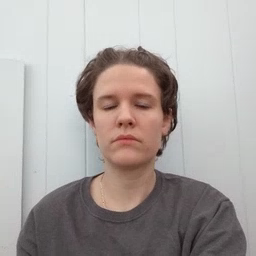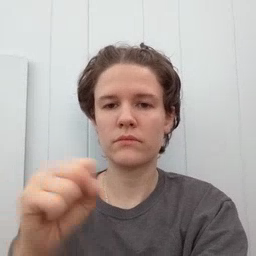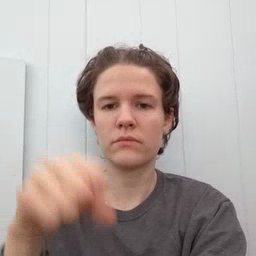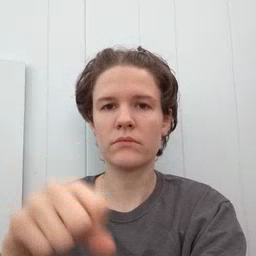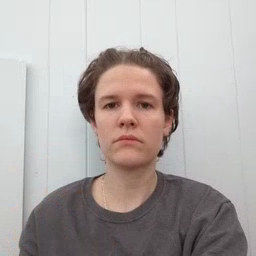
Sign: yes